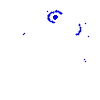
Particle: pion